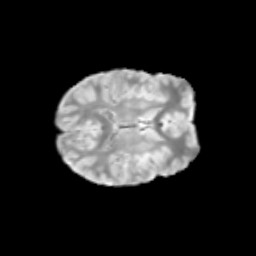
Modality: T2w
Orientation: axial
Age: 12
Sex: female
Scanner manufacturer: siemens
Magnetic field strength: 3 T
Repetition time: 3.8 s
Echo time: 0.07 s